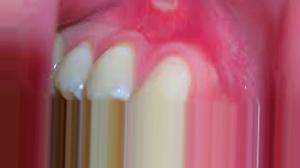
Condition: Mouth Ulcer